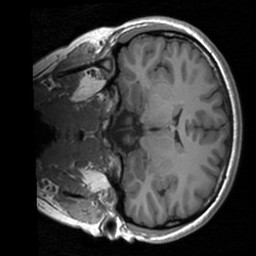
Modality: T1w
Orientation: coronal
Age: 19
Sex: female
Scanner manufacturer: siemens
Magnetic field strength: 3 T
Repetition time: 1.9 s
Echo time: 0.00226 s